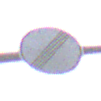
Verkehrszeichen: EndeSaemtlicherBegrenzungen
Umgebung: Outdoor, Urban
Tageszeit: MorningAfternoon
Wetter: PartlyCloudy
Licht: Natural
Jahreszeit: NotSpecified
Kontrast: MediumContrast